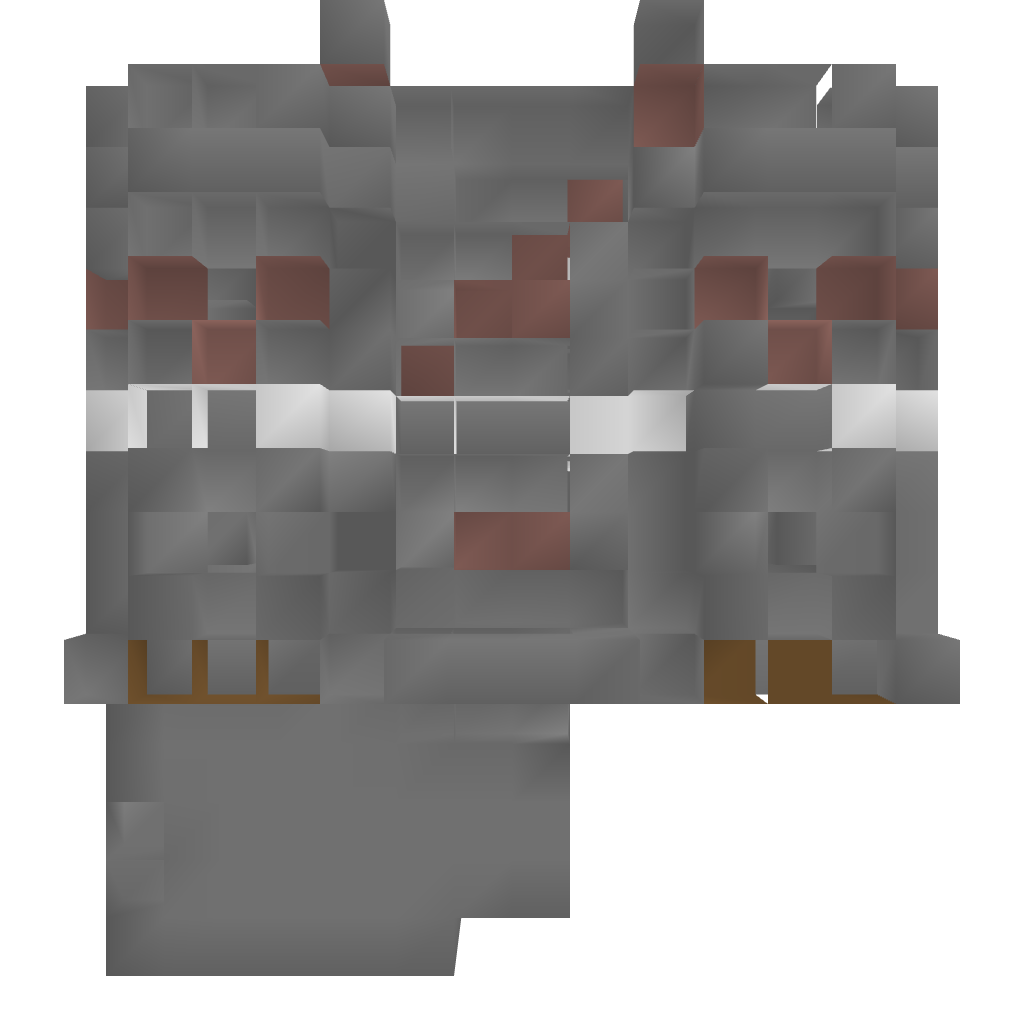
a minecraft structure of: PvP Tower [White] 13 blocks high 1 line of white blocks in the middle of the structure